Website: macys
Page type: gifting
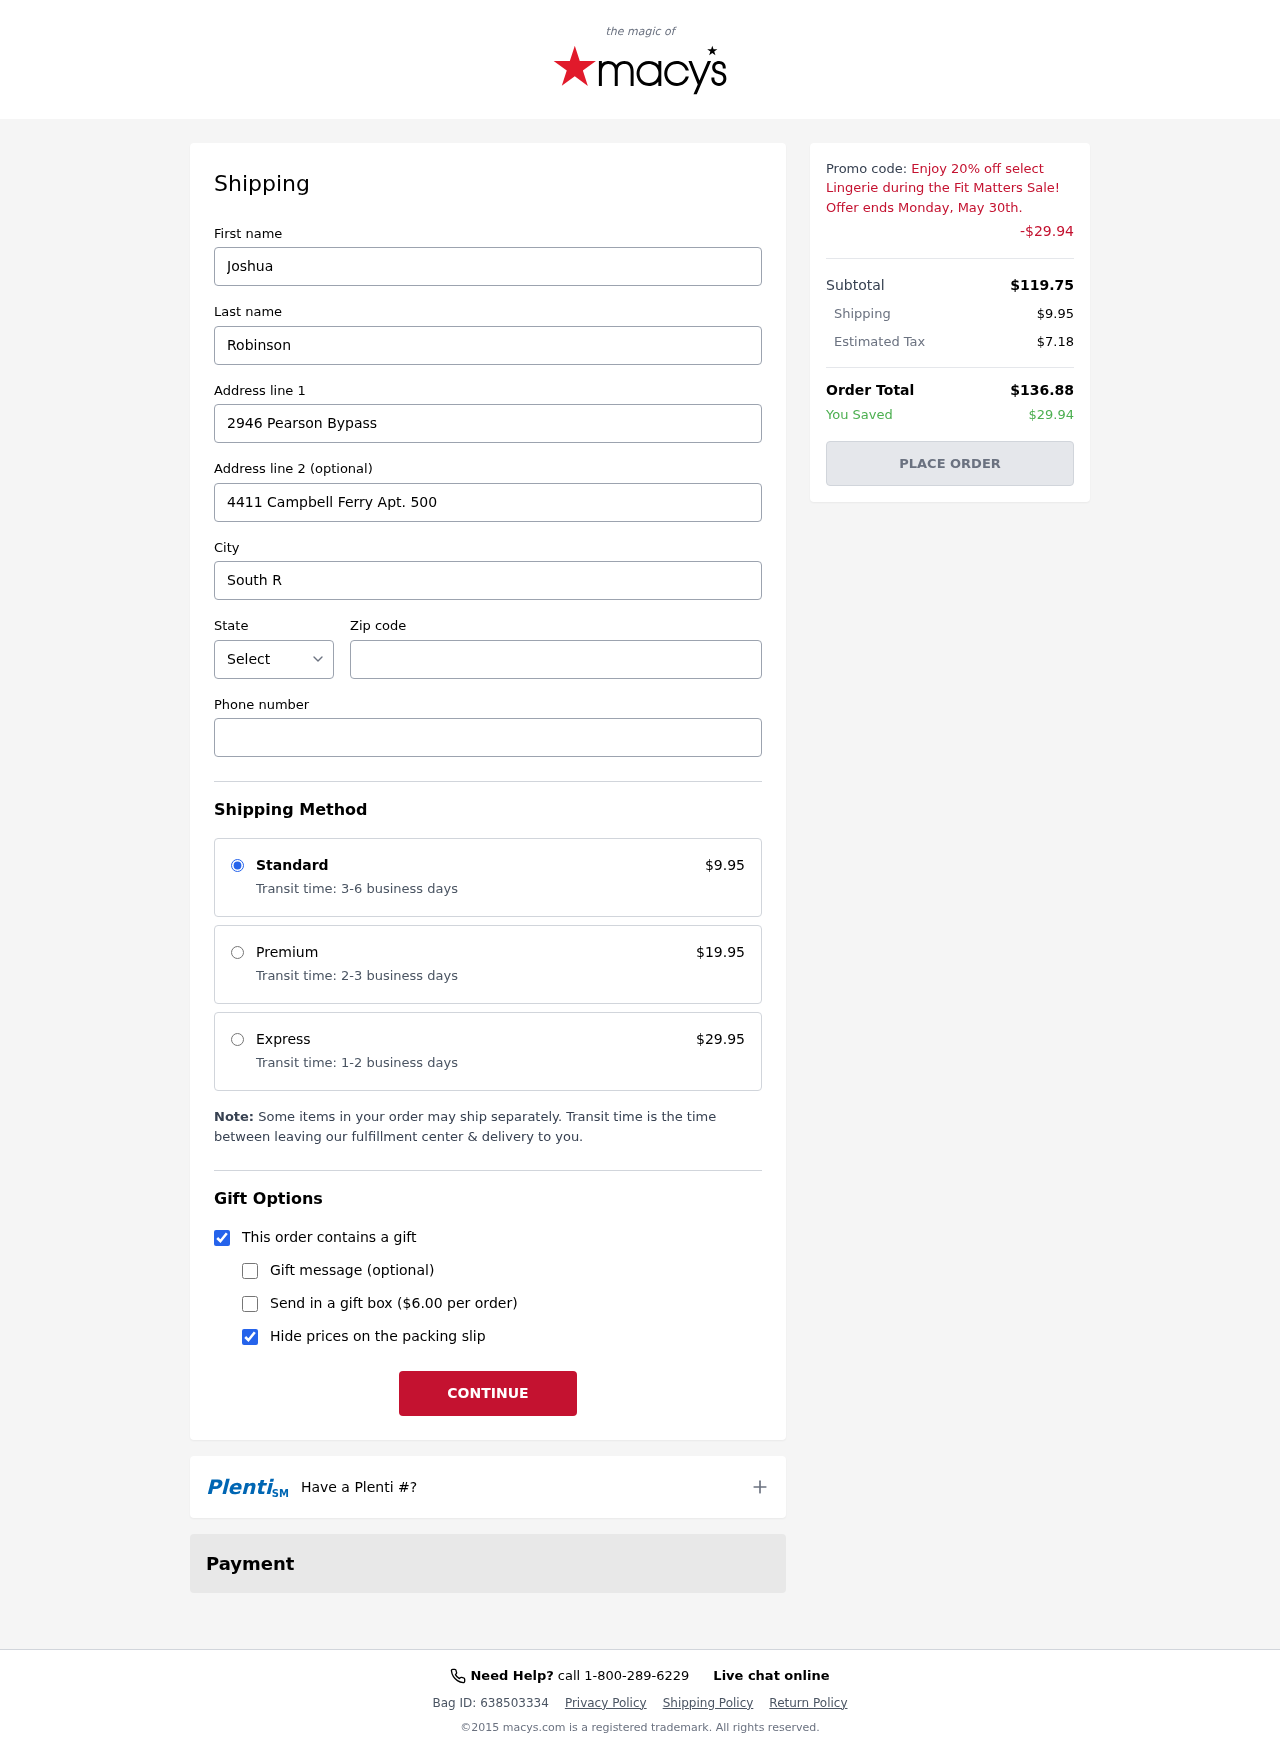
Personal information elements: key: PII_CITY
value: South Robert
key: PII_FIRSTNAME
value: Joshua
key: PII_LASTNAME
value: Robinson
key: PII_PHONE
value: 4998278174
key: PII_POSTCODE
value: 87888
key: PII_STATE_ABBR
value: KY
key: PII_STREET
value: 2946 Pearson Bypass
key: PII_STREET2
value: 4411 Campbell Ferry Apt. 500
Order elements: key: ORDER_SHIPPING_COST
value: $9.95
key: ORDER_DISCOUNT
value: -$29.94
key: ORDER_SUBTOTAL
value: $119.75
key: ORDER_TAX
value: $7.18
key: ORDER_TOTAL
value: $136.88
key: ORDER_SAVINGS
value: $29.94